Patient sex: M
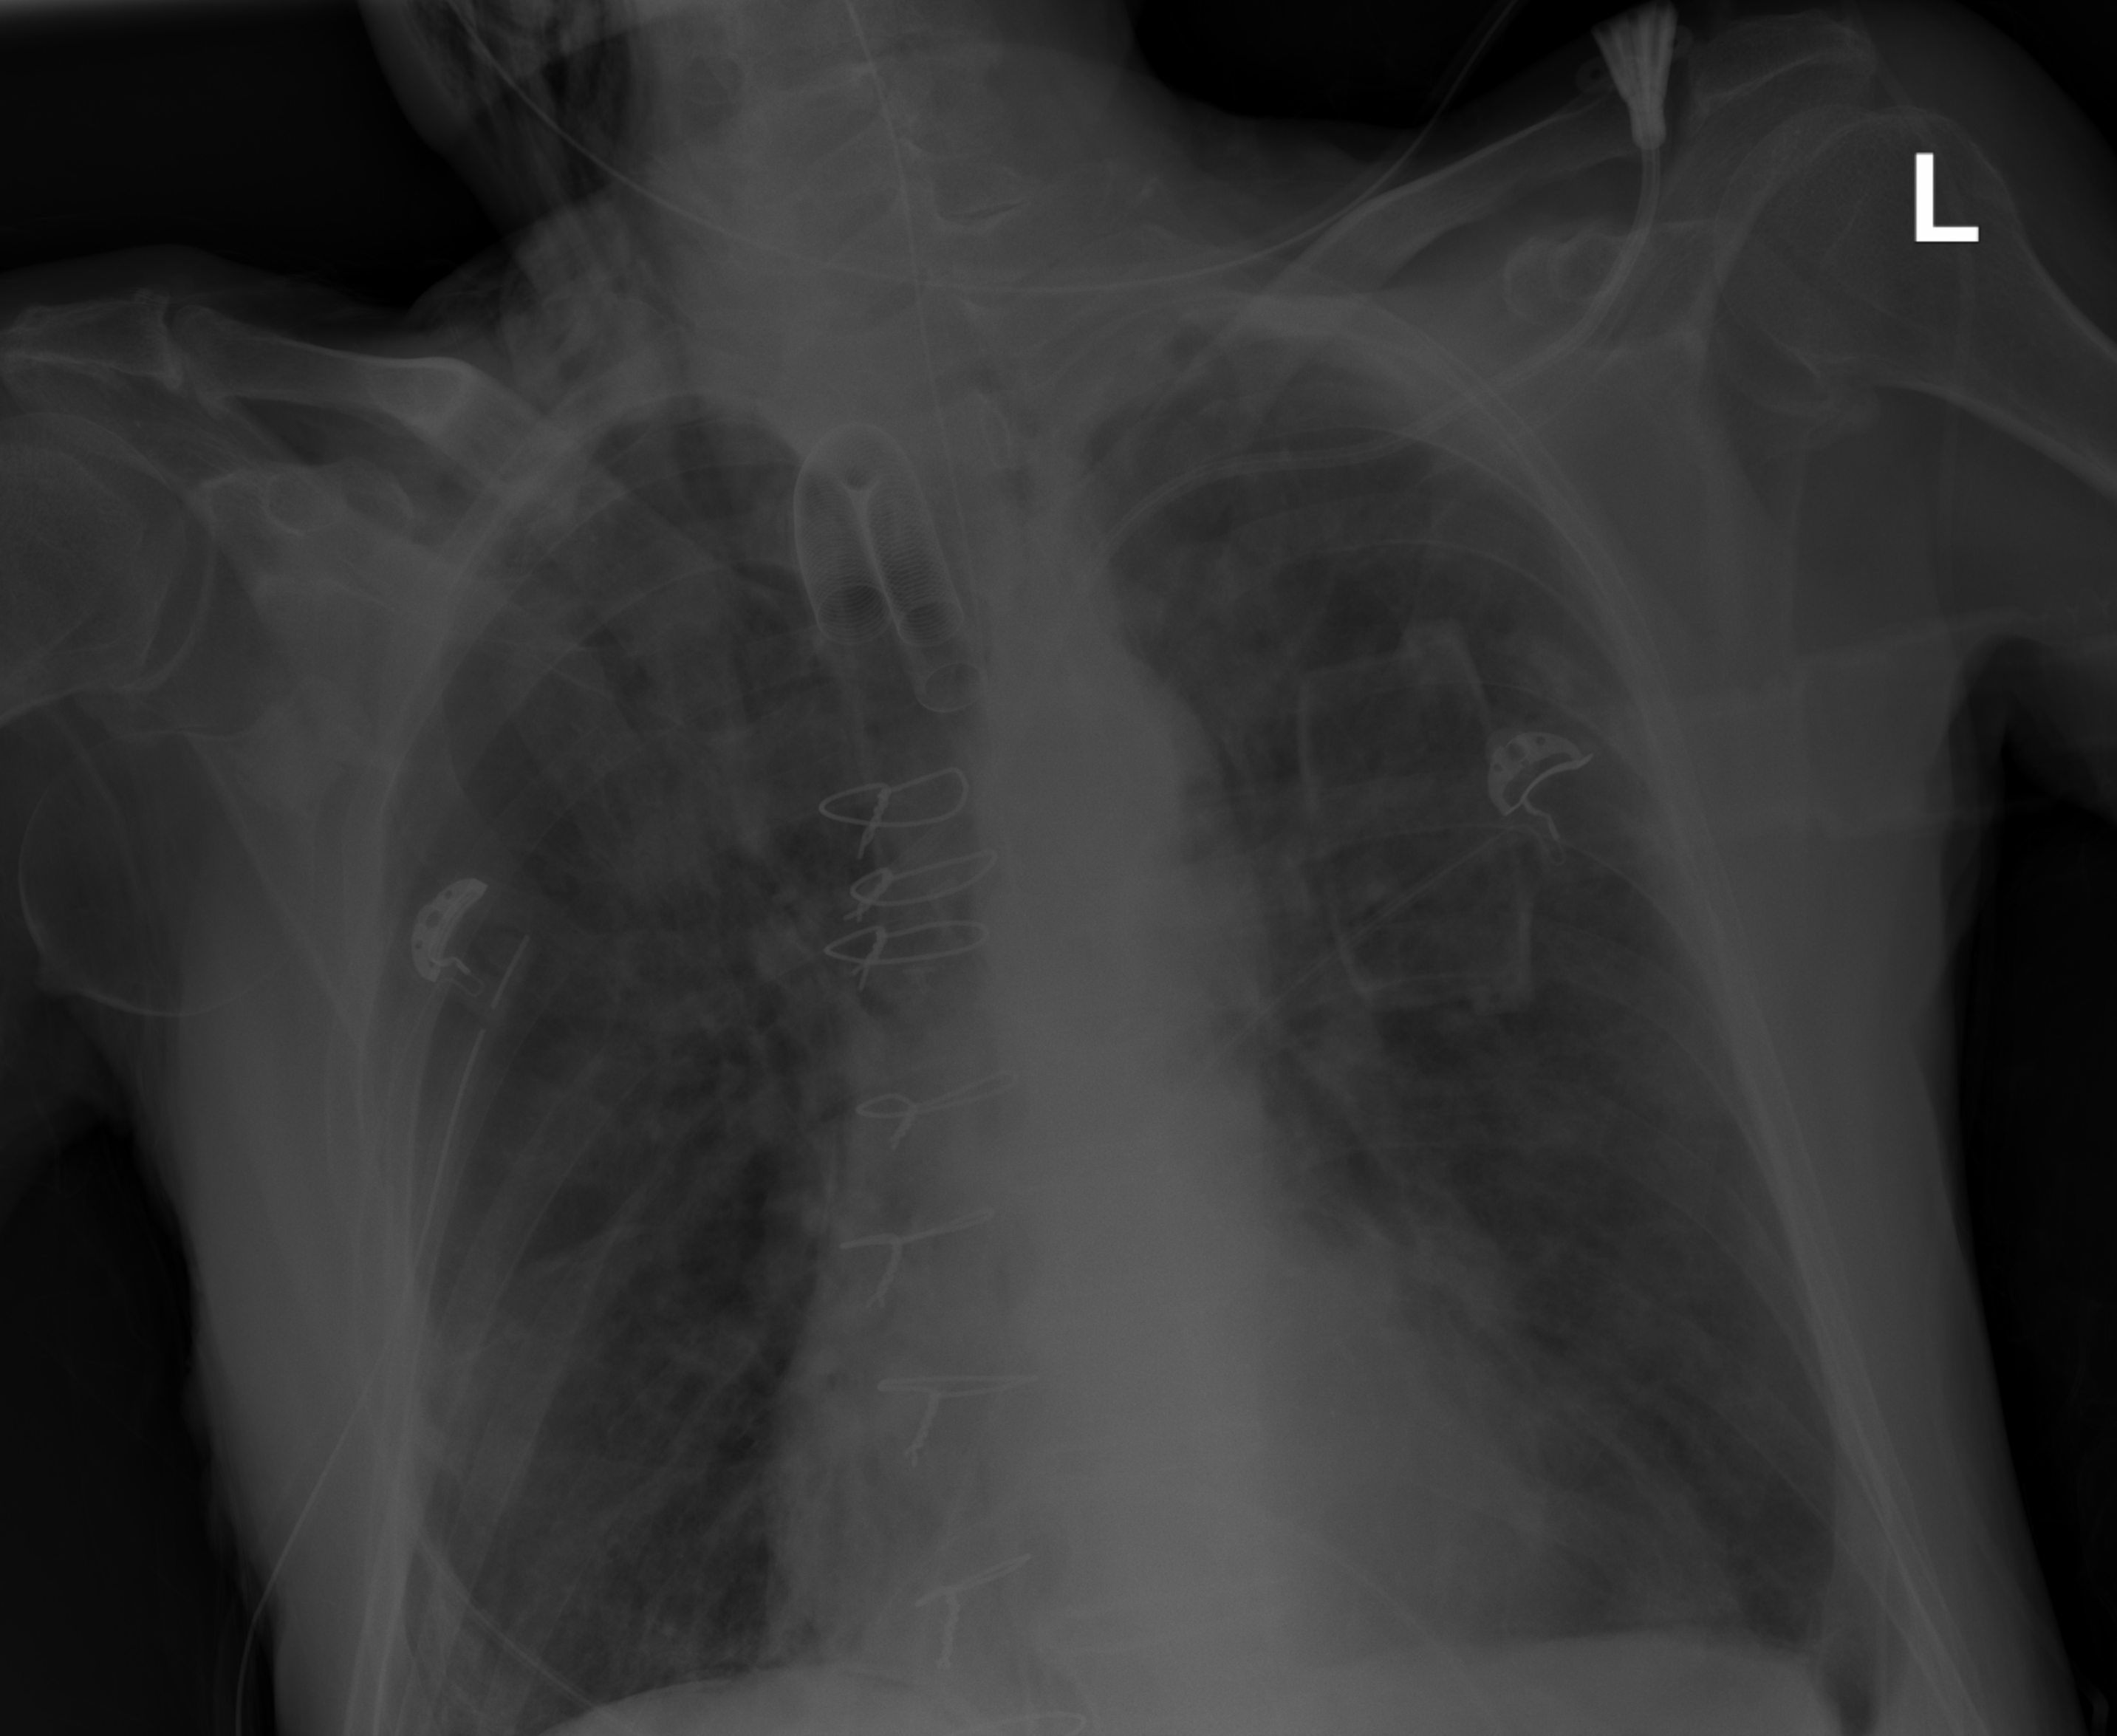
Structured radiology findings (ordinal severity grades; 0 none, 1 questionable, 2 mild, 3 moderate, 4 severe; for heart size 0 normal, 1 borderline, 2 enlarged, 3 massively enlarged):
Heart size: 0
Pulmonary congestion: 2
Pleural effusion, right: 0
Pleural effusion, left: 0
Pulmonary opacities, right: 2
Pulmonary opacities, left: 2
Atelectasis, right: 2
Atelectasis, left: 2